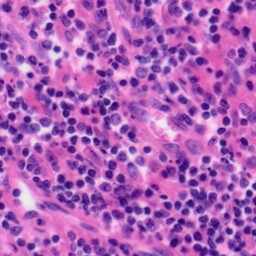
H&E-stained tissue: Tonsil